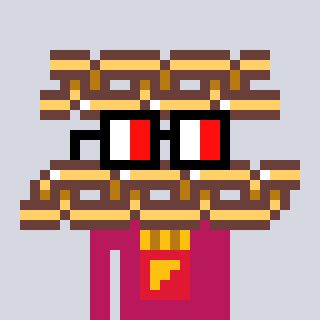
a pixel art character with square glasses with black frames and red eyes, a chain-shaped head and a darkpink-colored body on a cool background